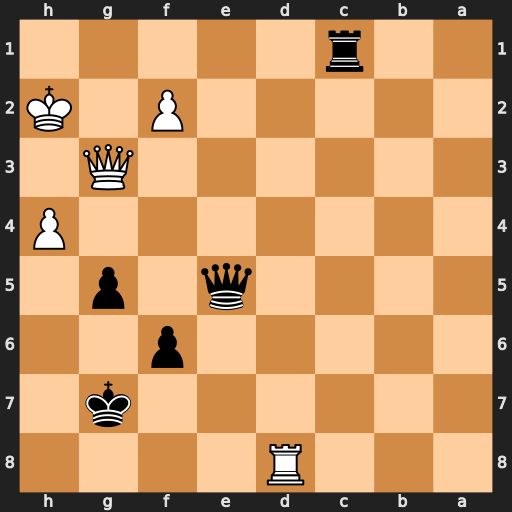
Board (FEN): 3R4/6k1/5p2/4q1p1/7P/6Q1/5P1K/2r5
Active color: b
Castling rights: -
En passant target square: -
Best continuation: Qe4 Rd7+ Kg6 h5+ Kh6